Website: macys
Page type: gifting
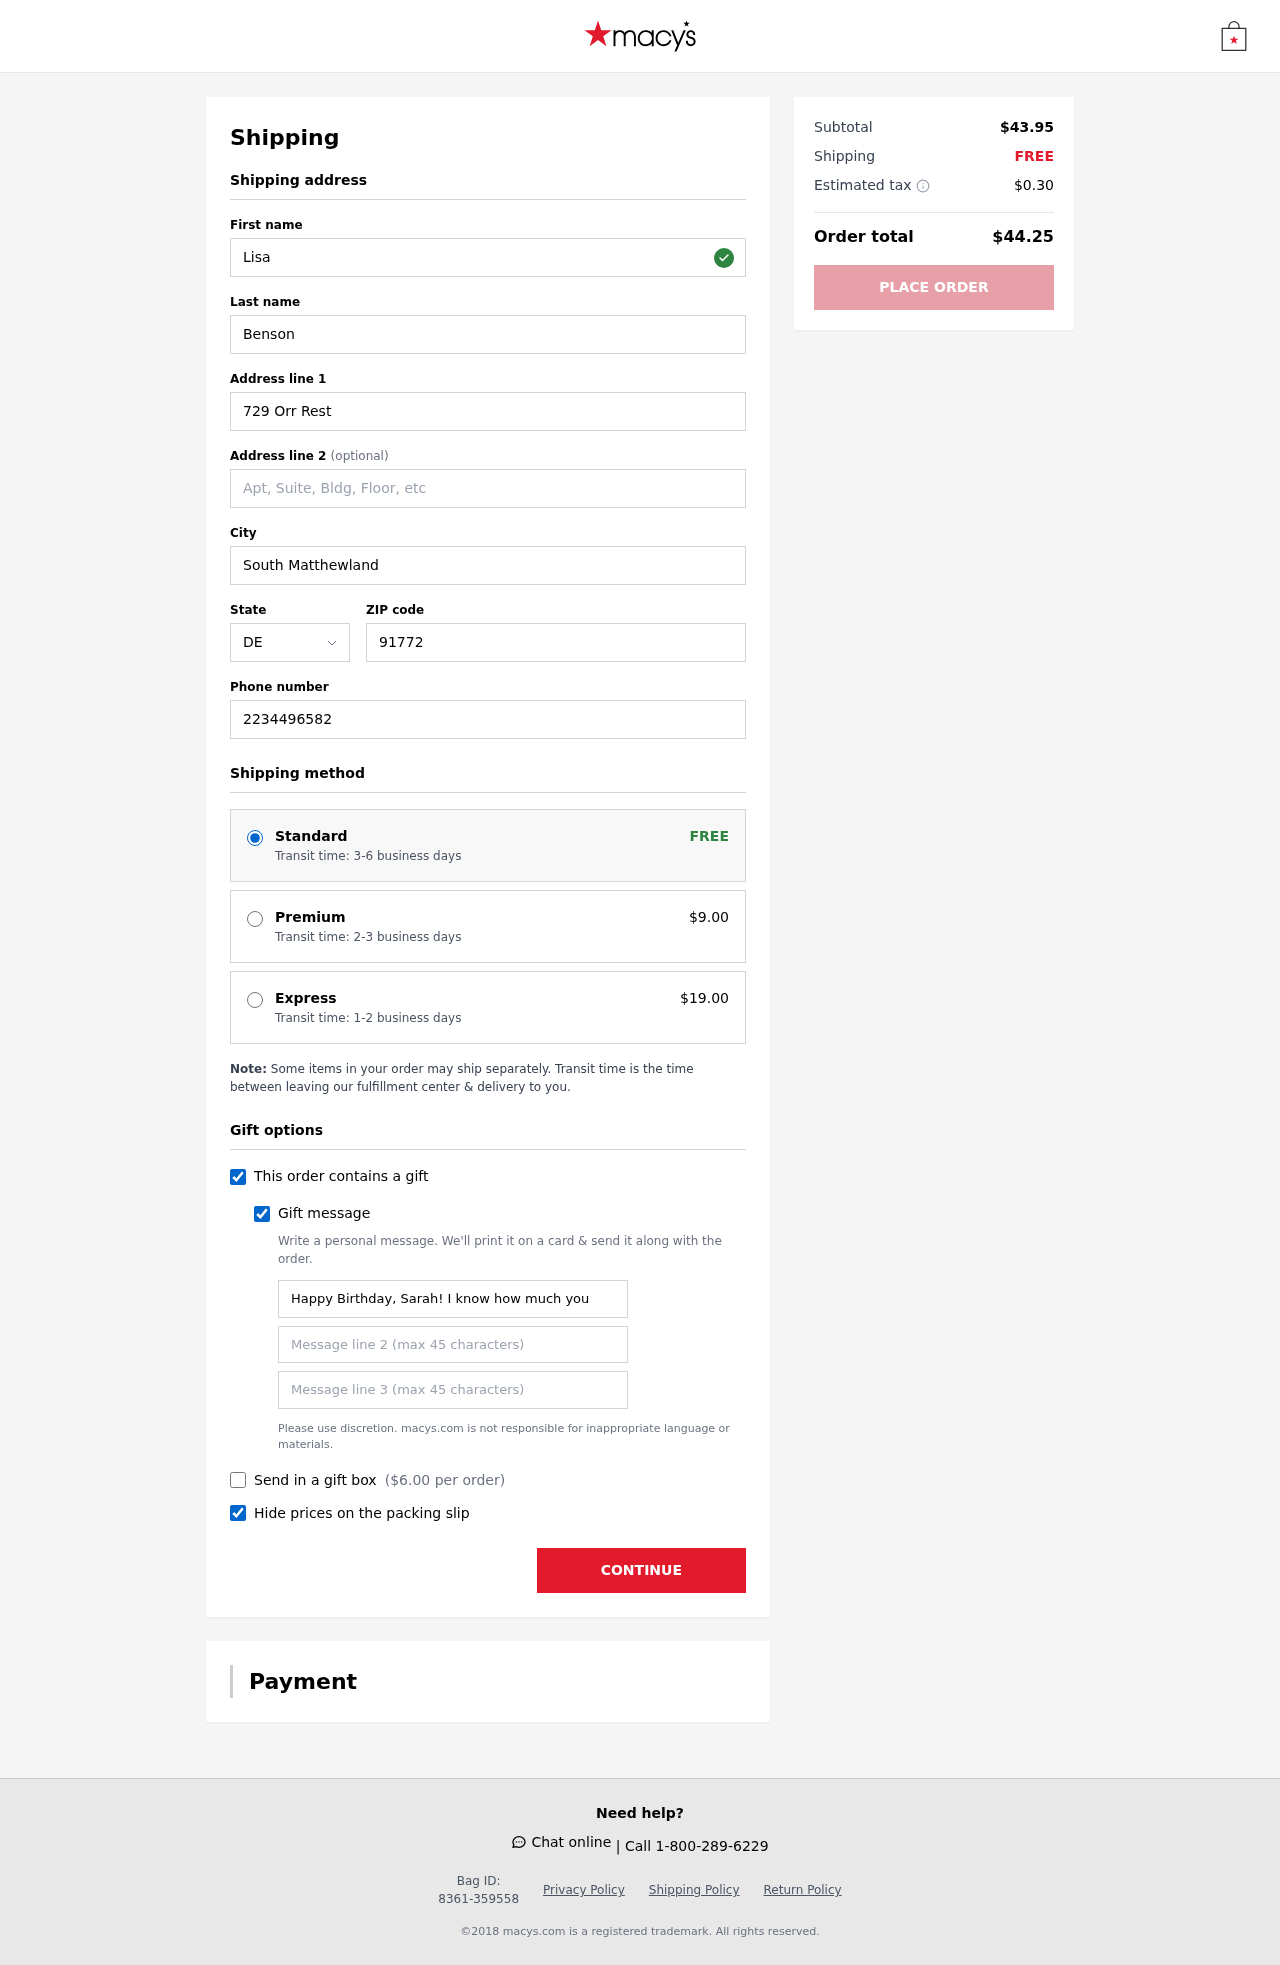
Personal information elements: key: PII_STATE_ABBR
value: DE
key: PII_FIRSTNAME
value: Lisa
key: PII_LASTNAME
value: Benson
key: PII_STREET
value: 729 Orr Rest
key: PII_CITY
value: South Matthewland
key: PII_POSTCODE
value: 91772
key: PII_PHONE
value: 2234496582
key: PII_GIFT_MESSAGE
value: Happy Birthday, Sarah! I know how much you’ve been wanting to hit the pavement with some fresh kicks—so I thought these would be perfect for your next run! Can’t wait to see you crushing those miles! Lisa
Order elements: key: ORDER_SHIPPING_STANDARD
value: Transit time: 3-6 business days
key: ORDER_SHIPPING_PREMIUM
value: Transit time: 2-3 business days
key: ORDER_SHIPPING_PREMIUM_PRICE
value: $9.00
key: ORDER_SHIPPING_EXPRESS
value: Transit time: 1-2 business days
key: ORDER_SHIPPING_EXPRESS_PRICE
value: $19.00
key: ORDER_GIFT_BOX_PRICE
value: $6.00
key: ORDER_SUBTOTAL
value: $43.95
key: ORDER_SHIPPING_COST
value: FREE
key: ORDER_TAX
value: $0.30
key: ORDER_TOTAL
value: $44.25